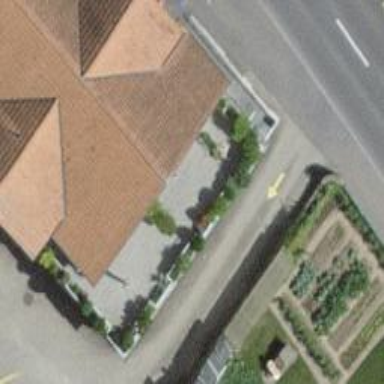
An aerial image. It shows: Convenience shop.